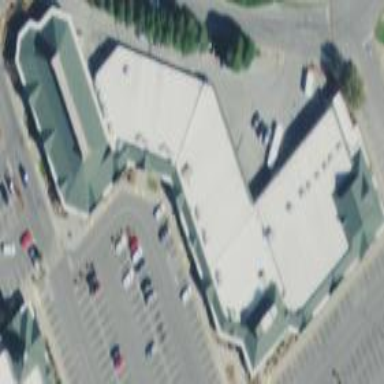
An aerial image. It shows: Retail building.